Field crop: maize
Growth stage: 2
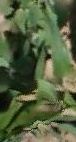
Species: maize